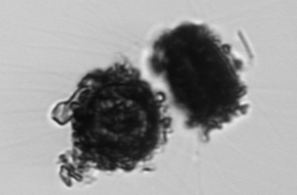
Label: Thalassiosira_TAG_external_detritus